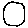
Label: circle